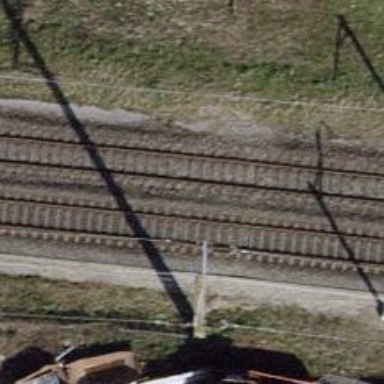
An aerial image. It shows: Railway with electrified contact lines.